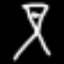
Label: hourglass